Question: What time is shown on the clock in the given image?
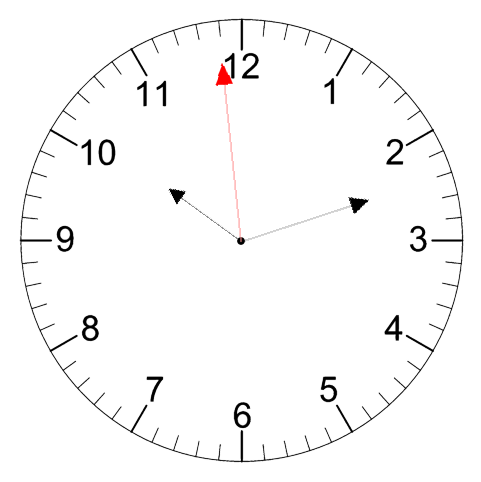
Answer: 10:11:59